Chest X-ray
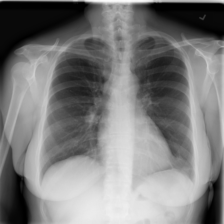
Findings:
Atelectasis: negative
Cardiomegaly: negative
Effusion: negative
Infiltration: positive
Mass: negative
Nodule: negative
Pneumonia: negative
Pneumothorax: negative
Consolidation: negative
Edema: negative
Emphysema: negative
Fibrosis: negative
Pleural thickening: negative
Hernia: negative